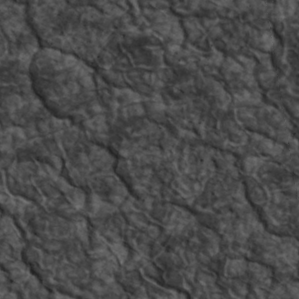
Label: non_frost